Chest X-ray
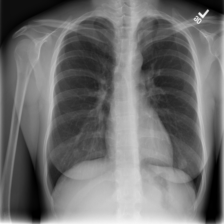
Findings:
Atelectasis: negative
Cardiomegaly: negative
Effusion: negative
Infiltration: negative
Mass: negative
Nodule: negative
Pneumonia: negative
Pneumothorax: negative
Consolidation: negative
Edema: negative
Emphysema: negative
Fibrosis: negative
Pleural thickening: negative
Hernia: negative